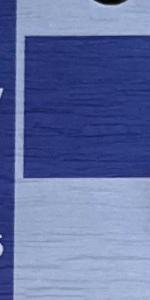
Label: Empty